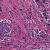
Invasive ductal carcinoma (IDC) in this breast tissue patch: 0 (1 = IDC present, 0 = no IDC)